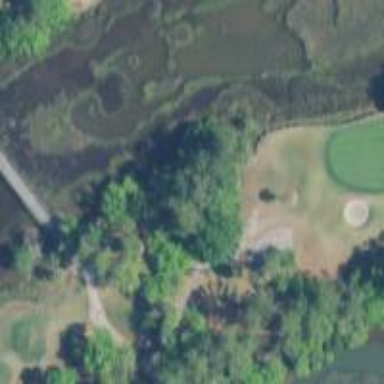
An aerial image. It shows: Area of rough grass used for golf.